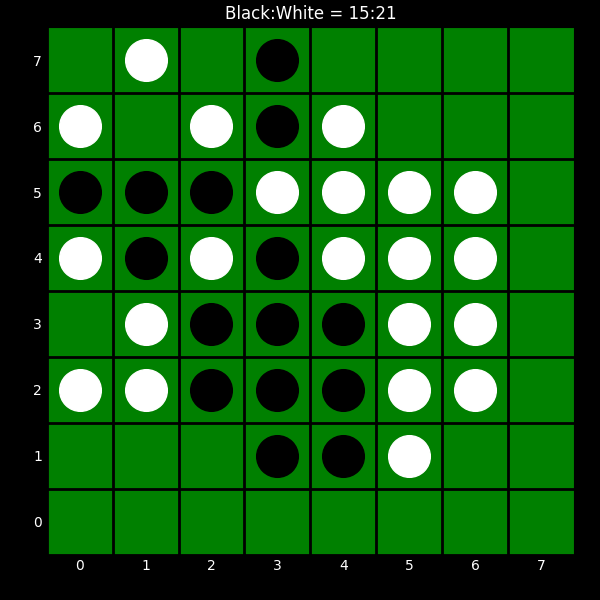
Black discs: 15
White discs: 21